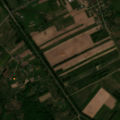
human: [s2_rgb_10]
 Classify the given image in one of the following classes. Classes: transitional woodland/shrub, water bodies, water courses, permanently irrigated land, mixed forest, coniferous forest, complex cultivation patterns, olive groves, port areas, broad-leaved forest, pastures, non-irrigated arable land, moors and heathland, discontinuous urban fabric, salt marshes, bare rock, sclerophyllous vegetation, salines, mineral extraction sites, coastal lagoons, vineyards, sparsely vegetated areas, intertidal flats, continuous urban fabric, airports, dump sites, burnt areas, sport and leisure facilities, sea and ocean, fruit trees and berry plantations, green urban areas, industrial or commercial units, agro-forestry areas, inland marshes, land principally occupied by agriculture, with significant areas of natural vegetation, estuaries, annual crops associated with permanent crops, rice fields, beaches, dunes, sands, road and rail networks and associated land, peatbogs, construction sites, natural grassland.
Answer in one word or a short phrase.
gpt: pastures, complex cultivation patterns, broad-leaved forest, transitional woodland/shrub